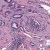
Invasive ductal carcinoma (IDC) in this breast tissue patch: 1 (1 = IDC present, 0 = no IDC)